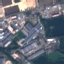
Land use / land cover class: Industrial